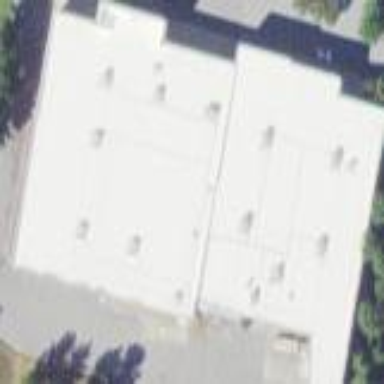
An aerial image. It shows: Building.